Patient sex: M
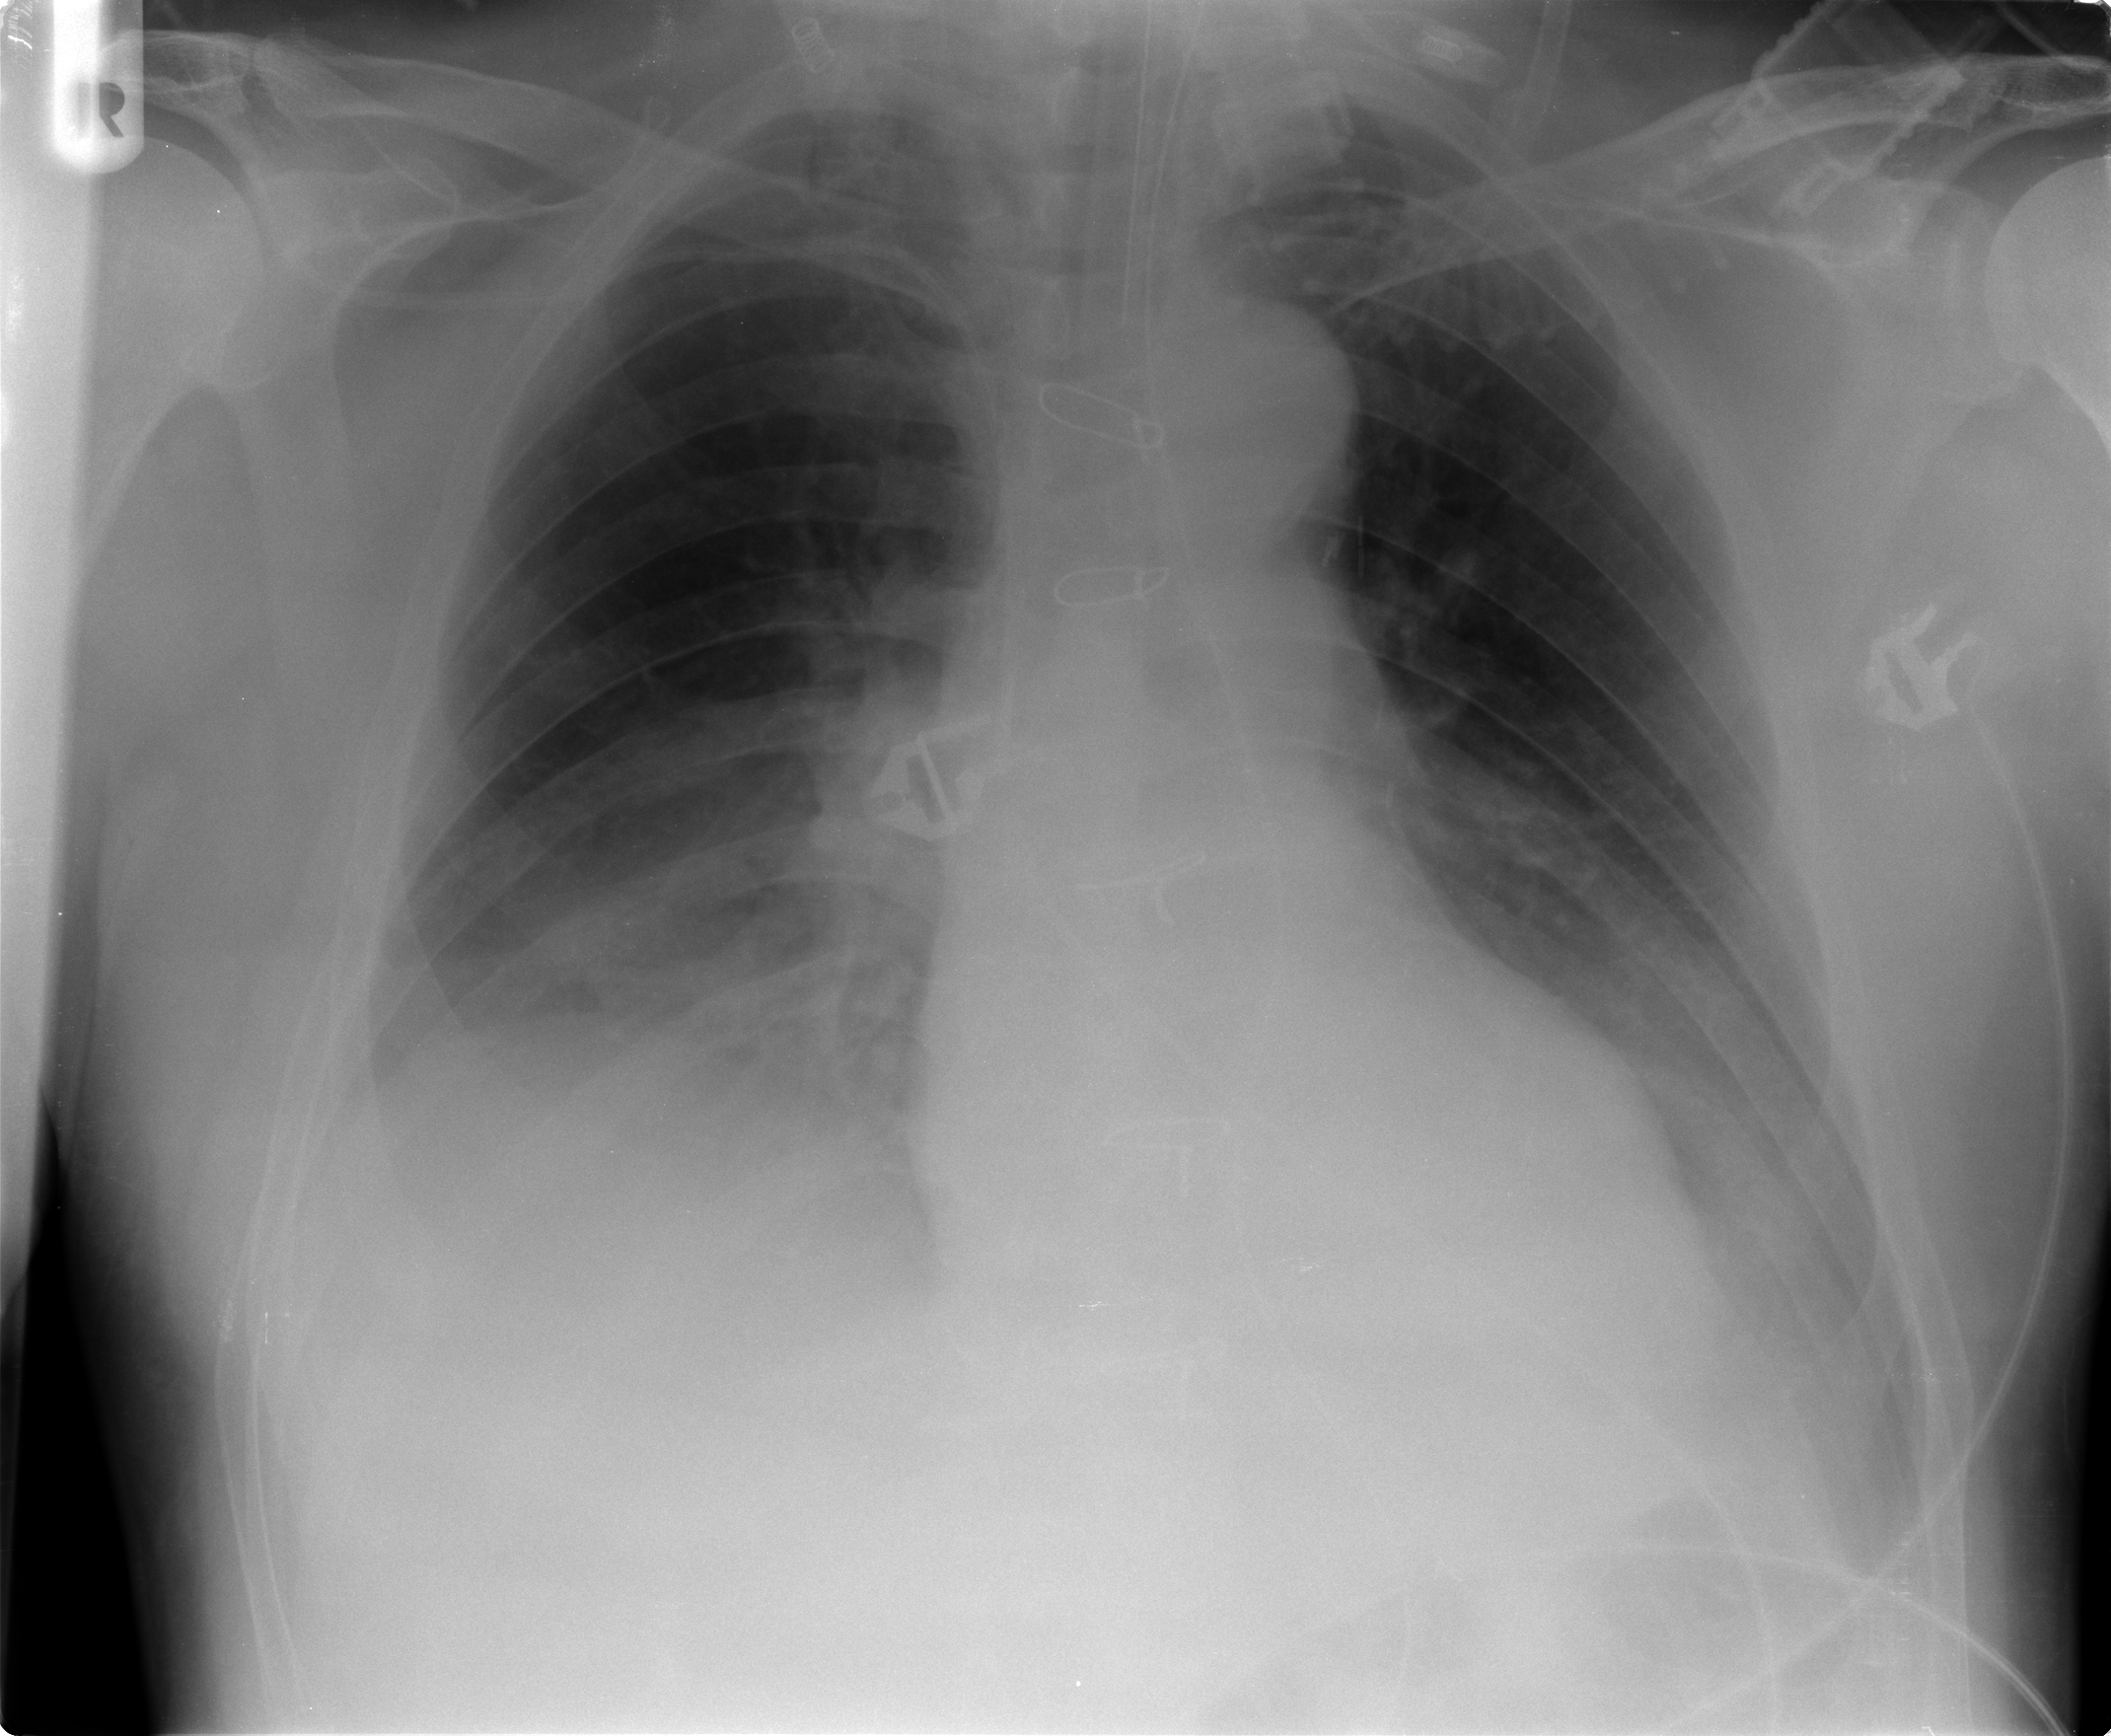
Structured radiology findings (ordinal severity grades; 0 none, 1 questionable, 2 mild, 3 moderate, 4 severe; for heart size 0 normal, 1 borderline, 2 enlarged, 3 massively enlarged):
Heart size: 0
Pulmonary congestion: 0
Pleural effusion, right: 2
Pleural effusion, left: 3
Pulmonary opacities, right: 1
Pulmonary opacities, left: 1
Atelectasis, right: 2
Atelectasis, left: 2